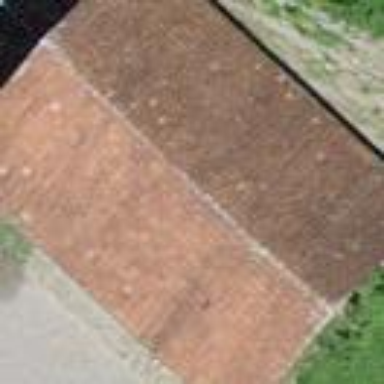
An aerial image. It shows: Farm auxiliary building.